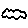
Label: cloud